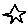
Label: star